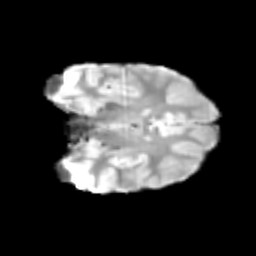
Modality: T2w
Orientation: coronal
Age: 11
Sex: male
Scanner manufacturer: siemens
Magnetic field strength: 3 T
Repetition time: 3.8 s
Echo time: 0.07 s